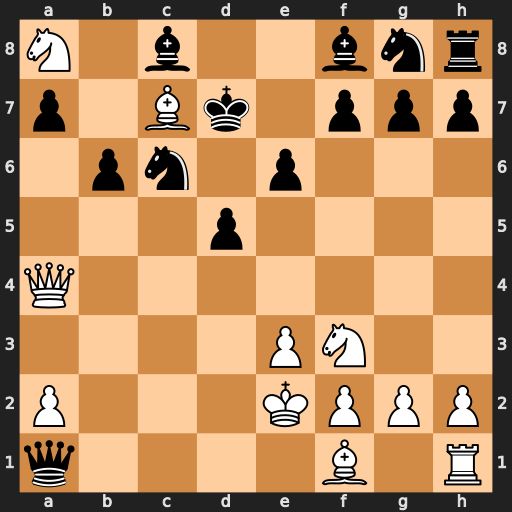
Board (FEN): N1b2bnr/p1Bk1ppp/1pn1p3/3p4/Q7/4PN2/P3KPPP/q4B1R
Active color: w
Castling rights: -
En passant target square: -
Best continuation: Ne5+ Qxe5 Bxe5